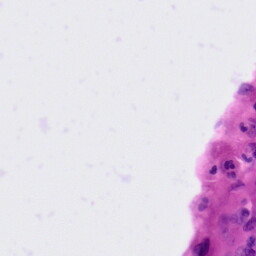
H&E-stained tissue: Tonsil